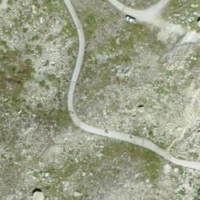
EUNIS habitat code: 31
Species observed at this site:
Silene acaulis